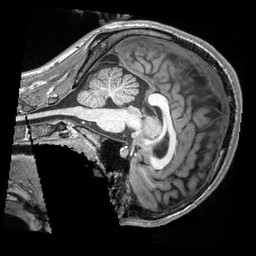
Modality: T1w
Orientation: sagittal
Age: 19
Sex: male